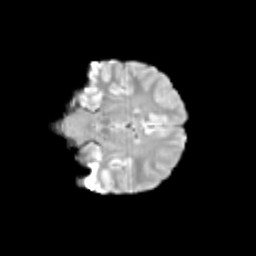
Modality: T2w
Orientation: coronal
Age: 11
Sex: female
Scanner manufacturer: siemens
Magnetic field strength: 3 T
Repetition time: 3.8 s
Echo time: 0.07 s